Question: I have data in format [[x1, y1], [x2, y2],..].
x values are from 1 to 31. It respresents days in month.
y values are temperature for these days.
When I plot these data with jqPlot, I get this:

Here is code:
'''
$.post('php/database2json.php', function(data) {
var options = {
title: 'Mesechna temperatura',
series: [
{ label: 'Nish'}
],
axes:{
xaxis:{
label:'Dani',
labelRenderer: $.jqplot.CanvasAxisLabelRenderer
},
yaxis:{
label:'Temperatura',
labelRenderer: $.jqplot.CanvasAxisLabelRenderer
}
},
legend: {
show: $legenda
},
highlighter: {
show: $hover
},
cursor:{
show: $zoom,
zoom: $zoom,
false)
showTooltip: true
}
};
$('#placeholder').empty();
var plot1 = $.jqplot ('placeholder', [data], options);
},
'json'
);
'''
How to make short this chart, to fit line?
EDIT: I get json array from post:
[["1","-1"],["2","0"],["3","0"],["4","0"],["5","4"],["6","5"],["7","3"],["8","2"],["9","2"],["10","1"],["11","-2"],["12","-2"],["13","0"],["14","1"],["15","-2"],["16","-1"],["17","-1"],["18","-2"],["19","-1"],["20","3"],["21","-1"],["22","0"],["23","1"],["24","3"],["25","1"],["26","1"],["27","-1"],["28","-1"],["29","4"],["30","5"],["31","5"]]
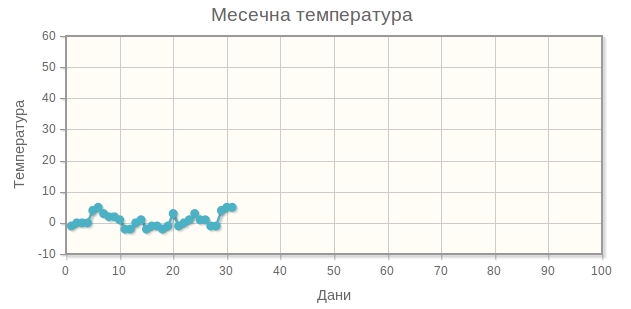
Answer: Your array values are strings. They should be numeric values. Modify your PHP script to return numeric (int or float) point pairs. <URL>: